Question: In xcode I am able to find the callers of a given method using the button in the picture.
Is it possible to do at runtime?
Something like:
'''
-(NSArray *)getCallersOfFoo {
// is it possible to find the callers of the method foo?
}
-(void)foo {...}
'''

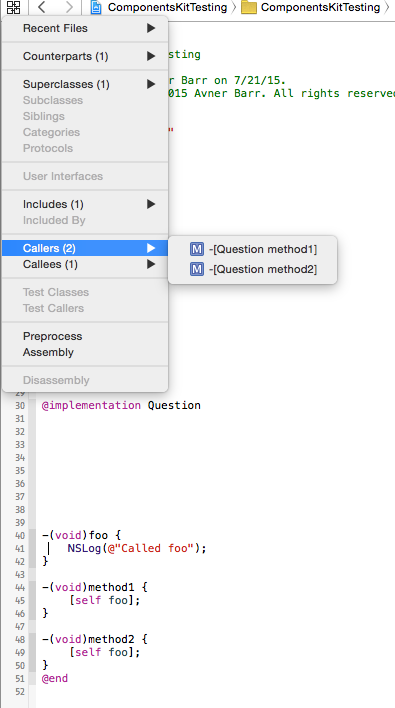
Answer: Not exactly an answer, but it might help. This methods will give you a printout of stack or of caller in debug area. You can modify them of course to use the values as you please.
Code is kind of 'stolen' but i have no reference to where from.
'''
#define SHOW_STACK NSLog(@"%@",[NSThread callStackSymbols])
#define SHOW_CALLER do { NSArray *syms = [NSThread callStackSymbols]; if ([syms count] > 1) { NSLog(@"<%@ %p> %@ - caller: %@ ", [self class], self, NSStringFromSelector(_cmd),[syms objectAtIndex:1]); } else { NSLog(@"<%@ %p> %@", [self class], self, NSStringFromSelector(_cmd)); } } while(0)
'''
EDIT: you would probably want something like this:
'''
NSString *caller = nil;
NSArray *syms = [NSThread callStackSymbols];
if (syms.count > 1)
{
caller = syms[1];
}
if (caller.length)
{
NSLog(@"%s called by %@",
__PRETTY_FUNCTION__,
caller);
}
'''
There is <URL> you might find very useful.